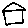
Label: house